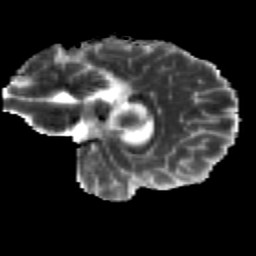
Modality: MD
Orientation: sagittal
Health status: healthy
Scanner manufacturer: siemens
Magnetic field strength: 3 T
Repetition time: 12 s
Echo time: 0.092 s